Собрана электрическая цепь по схеме, приведенной на рисунке.  Вольтметр, включенный параллельно резистору $r_{1}$ сопротивлением $r_{1}=0.4~Ом$, показывает $U_{1}=34.8~В$. Напряжение на зажимах источника тока поддерживается постоянным и равным $100~В$.
Найти отношение силы тока, идущего через вольтметр, к силе тока, идущему по резистору $r_{2}$ с сопротивлением $r_{2}=0.6~Ом$.
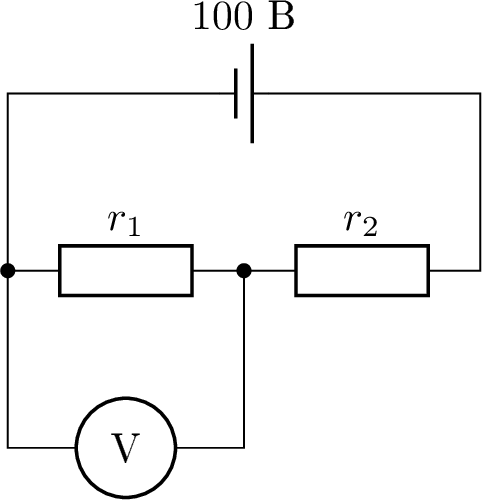
Ответ: $$ \frac{I_{В}}{I_{2}}=1-\frac{U_{1} r_{2}}{\left(U-U_{1}\right) r_{1}} \approx 0.004. $$
Темы:
T, Электричество, Цепи, Всероссийские, Цепь с резистором, Неидеальный элемент